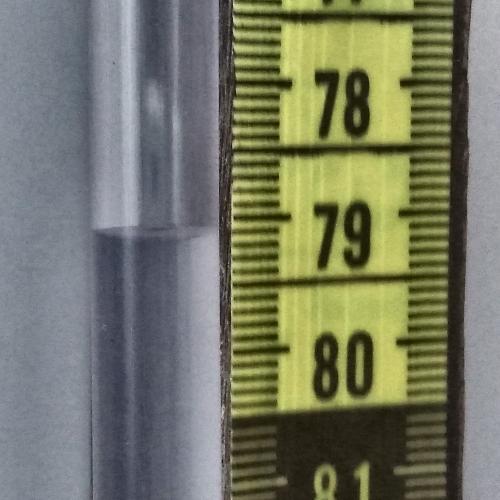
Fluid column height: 79.1 cm